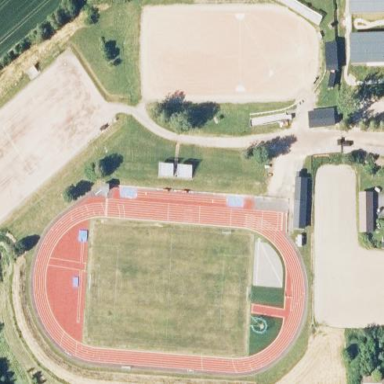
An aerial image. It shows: Sports centre in the leisure land.